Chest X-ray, PA view. Patient: 11 years old, sex M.
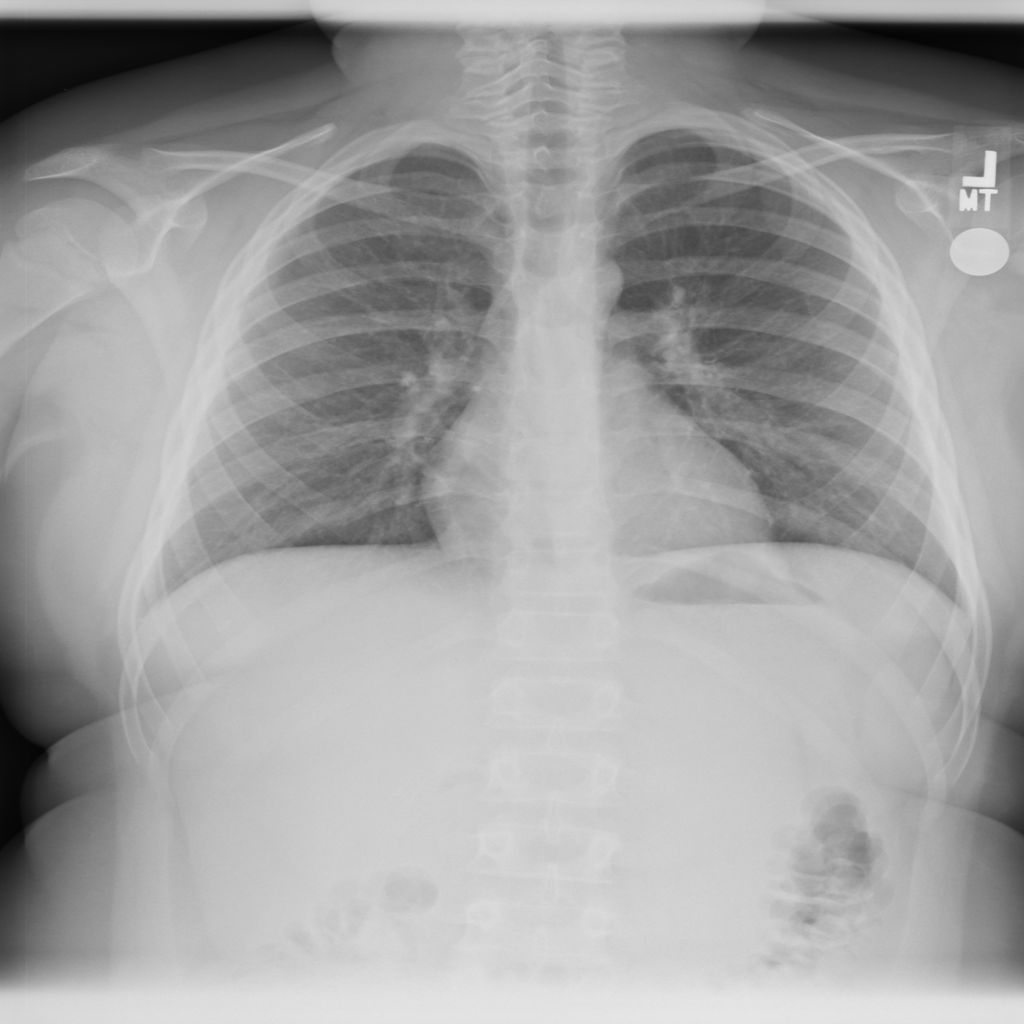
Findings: No Finding